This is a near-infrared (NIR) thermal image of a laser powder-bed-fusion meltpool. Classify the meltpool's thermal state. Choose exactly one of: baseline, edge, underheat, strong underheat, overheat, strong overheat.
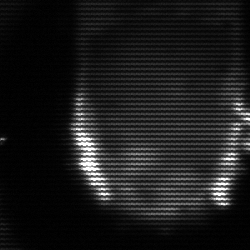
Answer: baseline